Question: I am trying to install android sdk, but I am having a problem. First, I have installed java (JDK) 7u5 and then I tried to install android sdk 20.exe then I got the below error. How can I fix that problem ?

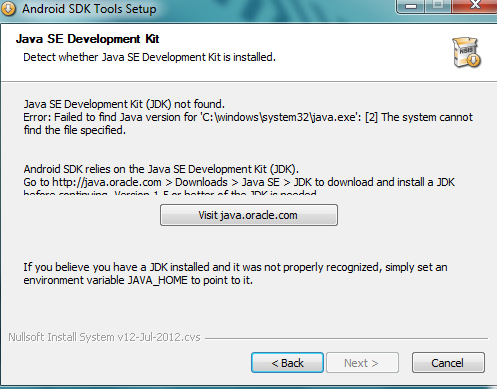
Answer: - - -